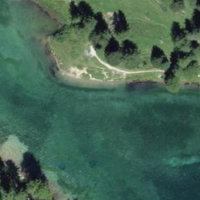
EUNIS habitat code: 26
Species observed at this site:
Leucozona lucorum
Campanula barbata
Volucella pellucens
Anas platyrhynchos
Bistorta vivipara
Cupido minimus
Arnica montana